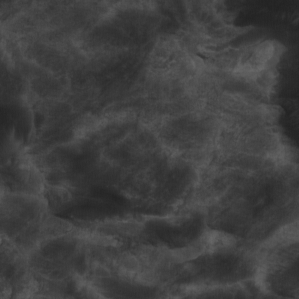
Label: non_frost